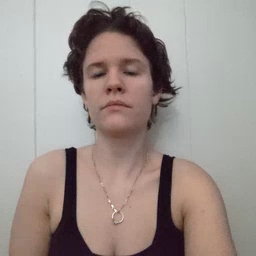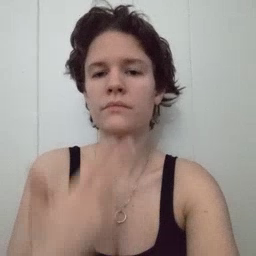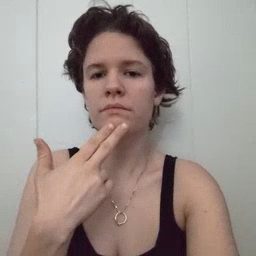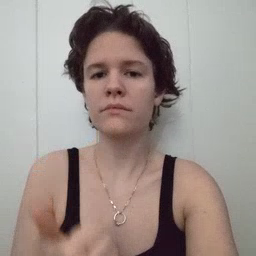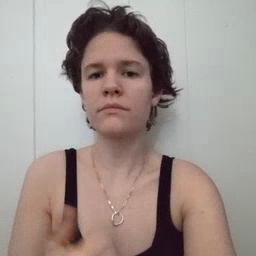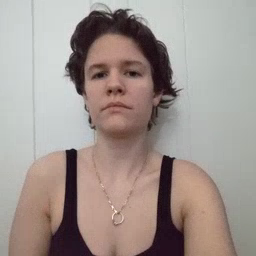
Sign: cute